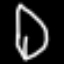
Label: leaf